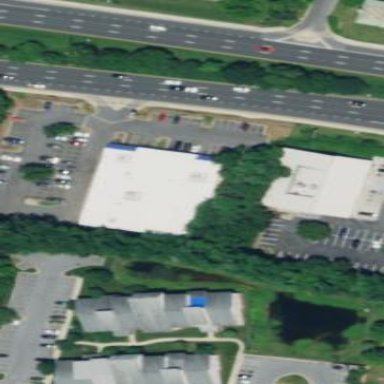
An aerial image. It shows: Building used as car repair shop.